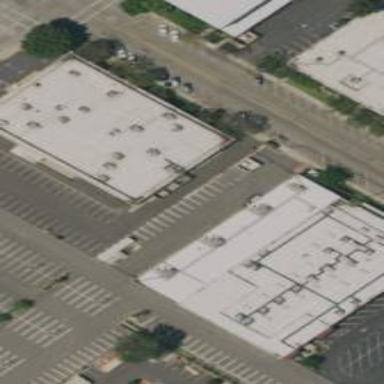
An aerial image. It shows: Commercial building.